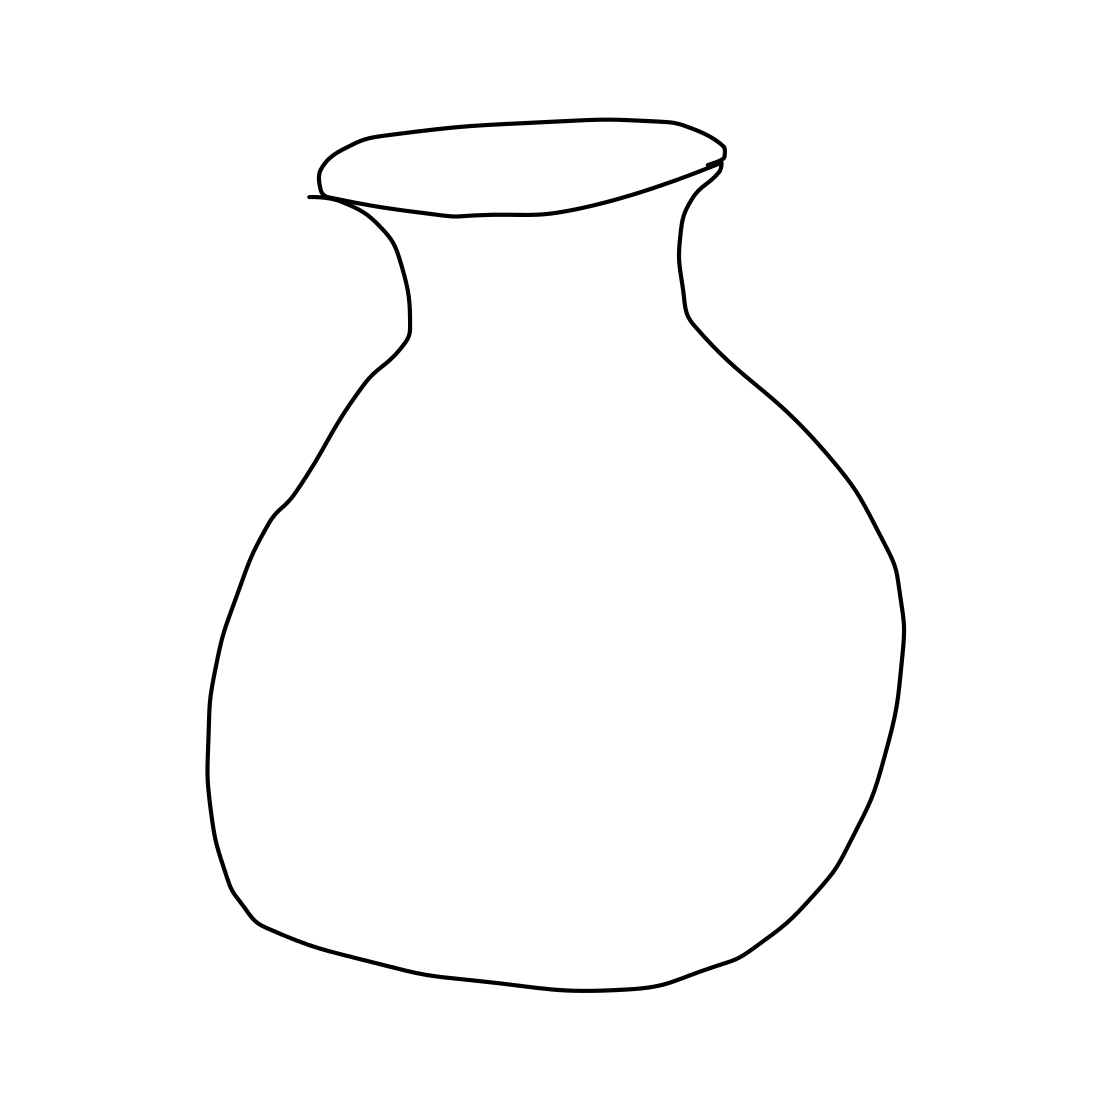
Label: vase